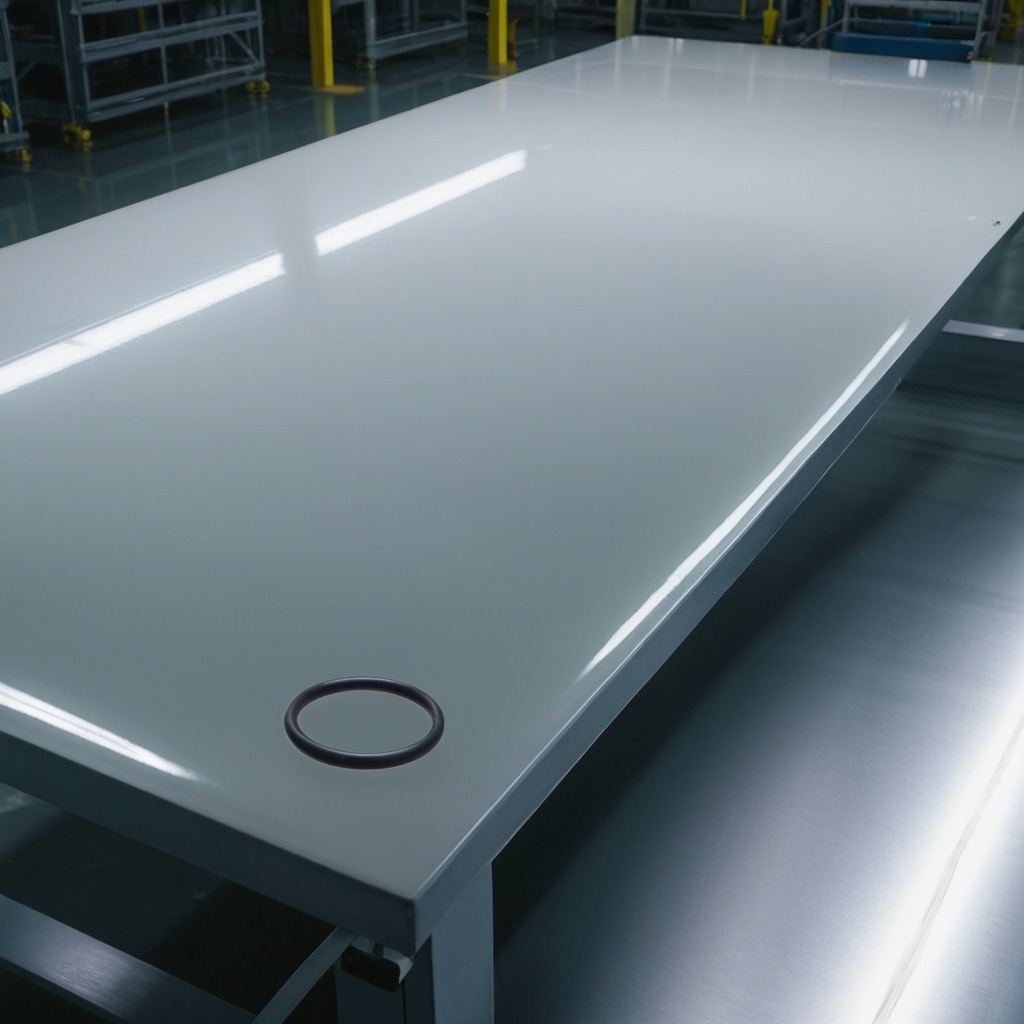
A rubber O-ring is lying on the high-gloss table in a ship maintenance bay industrial lighting.